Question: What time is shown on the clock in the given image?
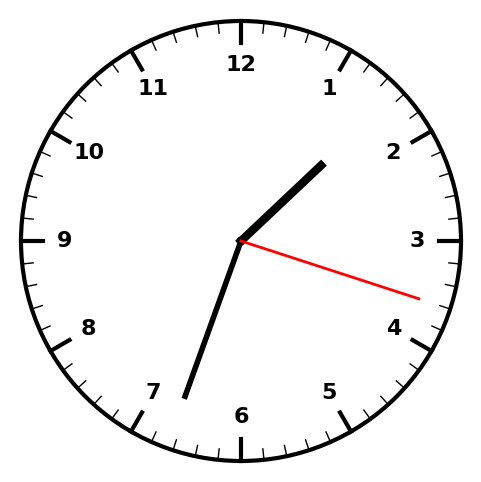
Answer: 01:33:18